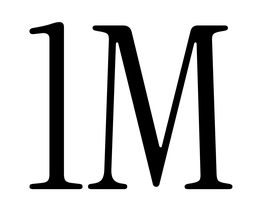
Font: InstrumentSerif-Regular